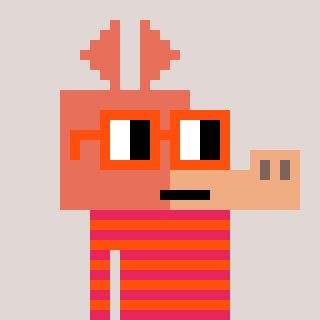
a pixel art character with square orange glasses, a aardvark-shaped head and a orange-colored body on a warm background